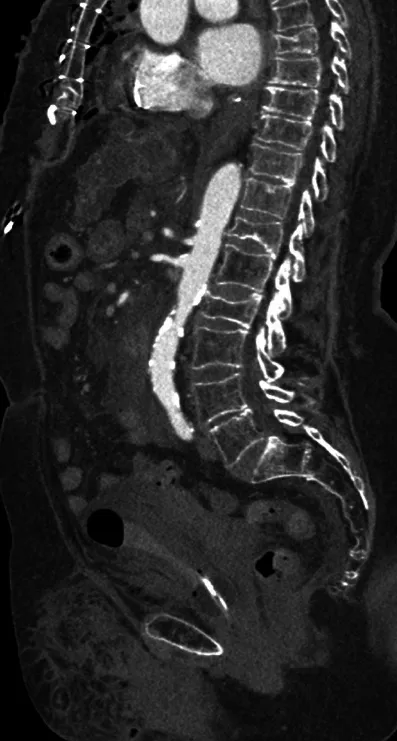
Parasagittal image of the contrast-enhanced aorta.
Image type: radiology (ct)